Question:
I have been trying to add view container with leaving 20px space from the sides. But it seems not the proper way of doing it...
'''
// ADD CHILD VIEW CONTROLLER
[parentViewController addChildViewController:childViewController];
[parentViewController.view addSubview:childViewController.view];
[childViewController didMoveToParentViewController:parentViewController];
// REMOVE THE CHILD VIEW CONTROLLER
[childViewController willMoveToParentViewController:nil];
[childViewController view] removeFromSuperview];
[childViewController removeFromParentViewController];
'''
I have figured it out by using this MZFormSheetController "<URL>" Form presentation with cool view transitions.
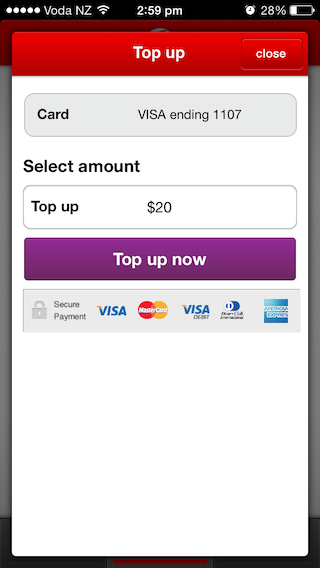
Answer: Use "<URL>" Form presentation with cool view transitions.
Or, iOS 8 and above, you can use 'viewController.modalPresentationStyle = UIModalPresentationOverCurrentContext;'
Good luck, let me know if you want a full snippet...